Field crop: tomato
Growth stage: 1
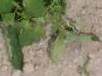
Species: tomato